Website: bh-photo
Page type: store-pickup
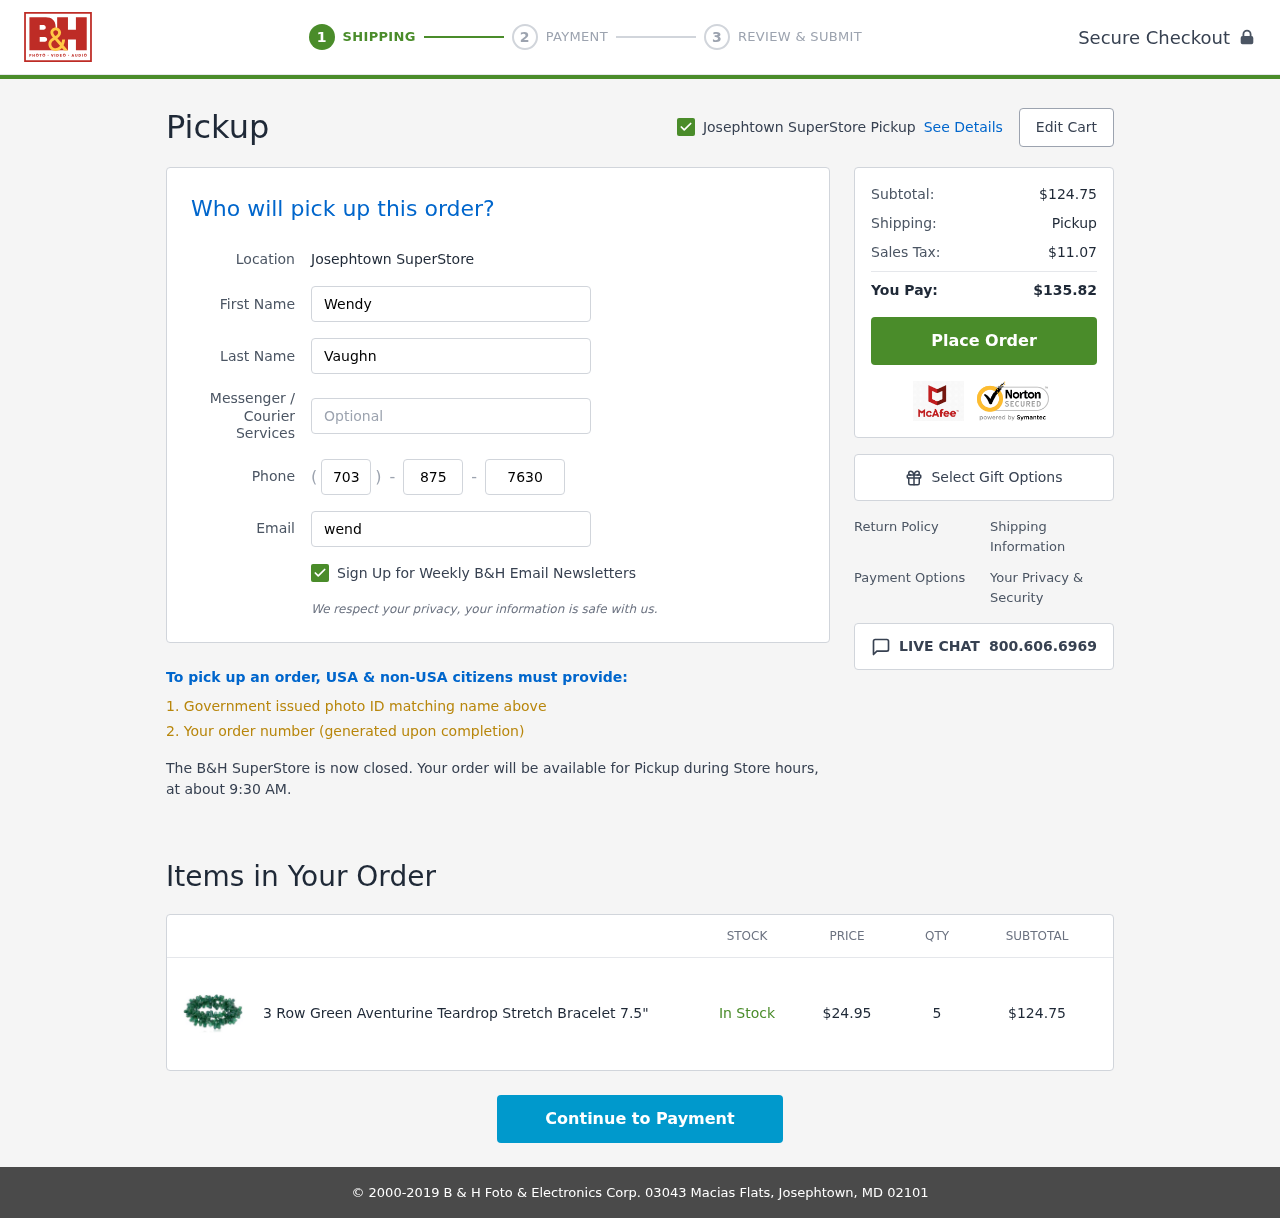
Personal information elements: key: PII_EMAIL
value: wendyvaughn@gmail.com
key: PII_FIRSTNAME
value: Wendy
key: PII_LASTNAME
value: Vaughn
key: PII_LOCATION1_CITY
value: Josephtown SuperStore Pickup
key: PII_LOCATION1_CITY
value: Josephtown SuperStore
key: PII_PHONE_AREA
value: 703
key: PII_PHONE_PREFIX
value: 875
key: PII_PHONE_SUFFIX
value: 7630
Product elements: key: PRODUCT1_NAME
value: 3 Row Green Aventurine Teardrop Stretch Bracelet 7.5"
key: PRODUCT1_PRICE
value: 24.95
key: PRODUCT1_QUANTITY
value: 5
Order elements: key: ORDER_SUBTOTAL
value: $124.75
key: ORDER_TAX
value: $11.07
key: ORDER_TOTAL
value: $135.82